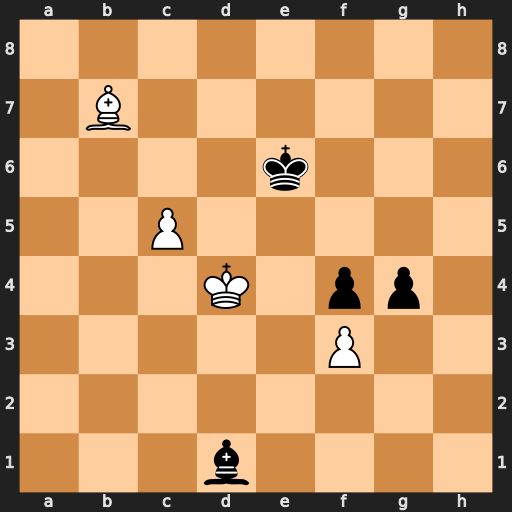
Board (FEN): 8/1B6/4k3/2P5/3K1pp1/5P2/8/3b4
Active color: w
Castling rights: -
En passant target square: -
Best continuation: Bc8+ Ke7 fxg4